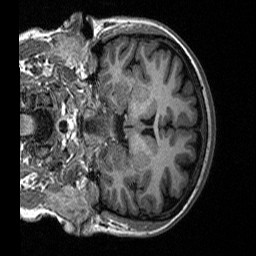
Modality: T1w
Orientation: coronal
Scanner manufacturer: siemens
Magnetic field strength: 3 T
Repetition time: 2.2 s
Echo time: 0.00234 s